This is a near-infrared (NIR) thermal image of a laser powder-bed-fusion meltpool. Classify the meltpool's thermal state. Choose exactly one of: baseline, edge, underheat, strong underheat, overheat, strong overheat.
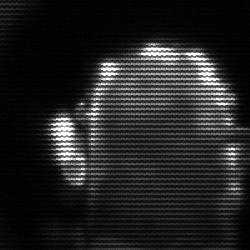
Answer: baseline